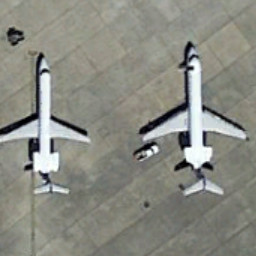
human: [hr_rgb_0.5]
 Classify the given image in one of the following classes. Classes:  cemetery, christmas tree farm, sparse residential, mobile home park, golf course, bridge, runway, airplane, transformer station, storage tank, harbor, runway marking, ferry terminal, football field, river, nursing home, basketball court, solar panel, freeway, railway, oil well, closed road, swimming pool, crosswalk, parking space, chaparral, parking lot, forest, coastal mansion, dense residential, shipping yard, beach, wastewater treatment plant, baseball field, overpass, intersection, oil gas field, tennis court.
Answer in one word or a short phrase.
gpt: airplane